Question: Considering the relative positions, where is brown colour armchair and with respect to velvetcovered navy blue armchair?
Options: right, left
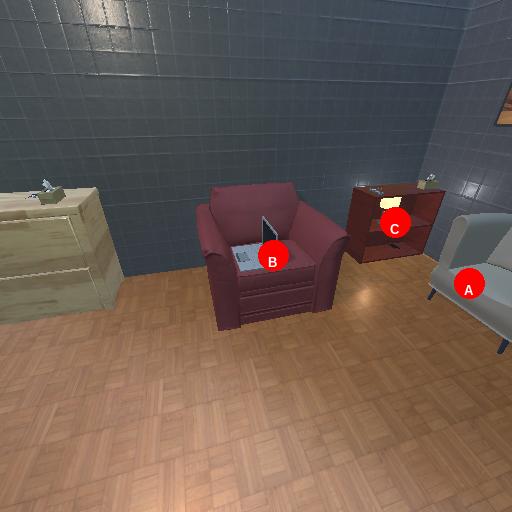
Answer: right